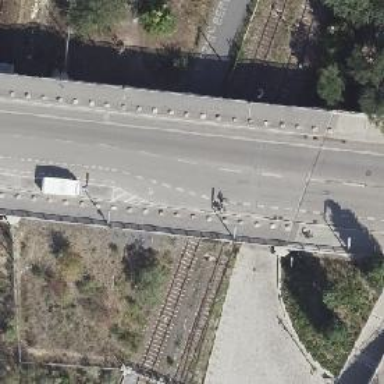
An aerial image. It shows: Railway crossing.